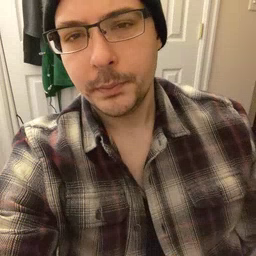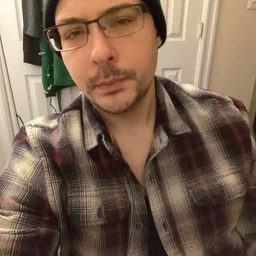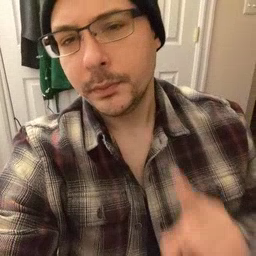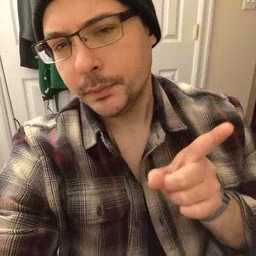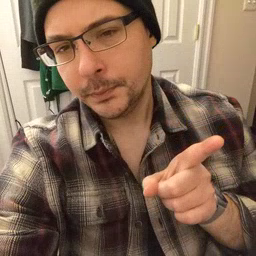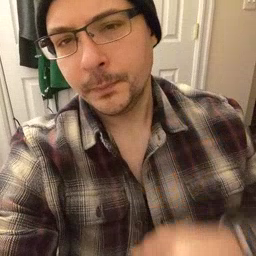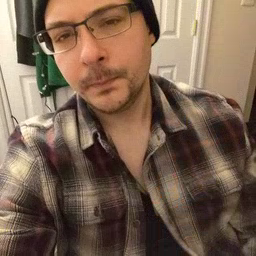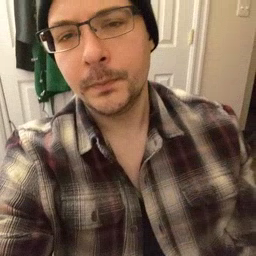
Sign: hesheit